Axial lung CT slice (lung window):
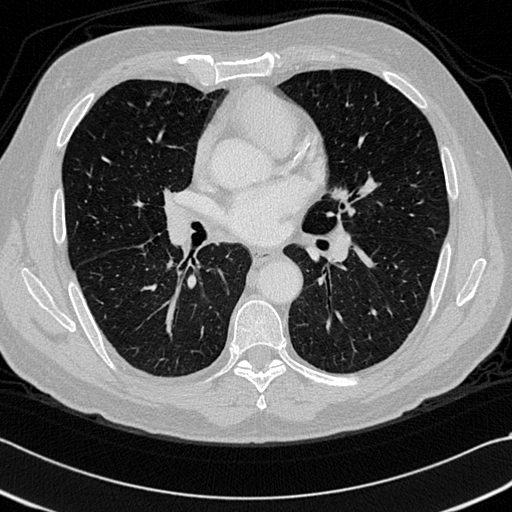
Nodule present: no